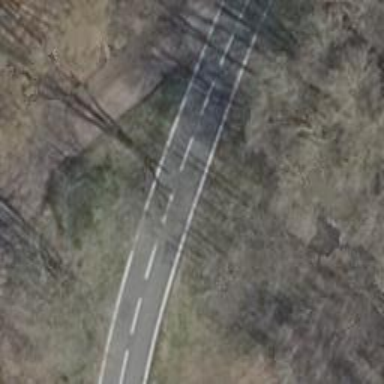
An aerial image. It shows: Unclassified road with asphalt surface.